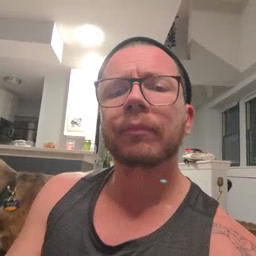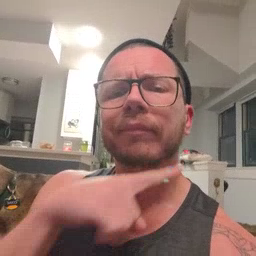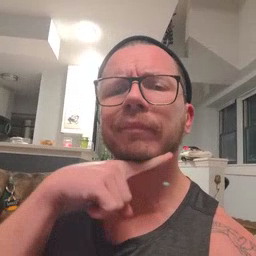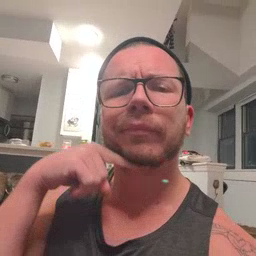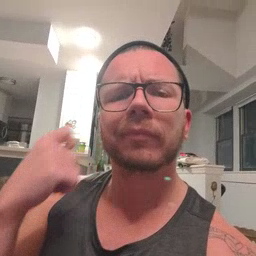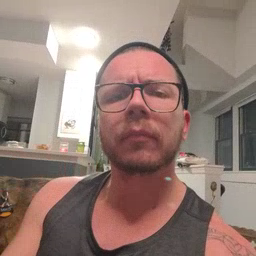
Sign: dry